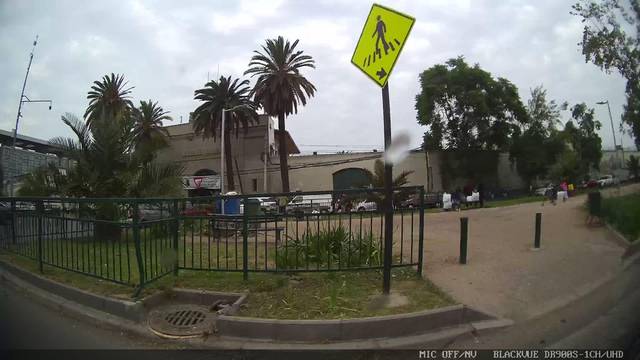
Region: Chile
Coordinates: -33.473, -70.66